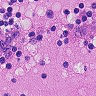
Metastatic tissue present: no